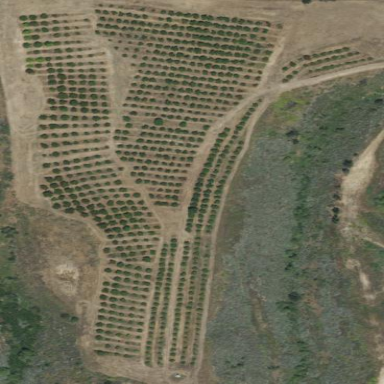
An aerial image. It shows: Orchard.